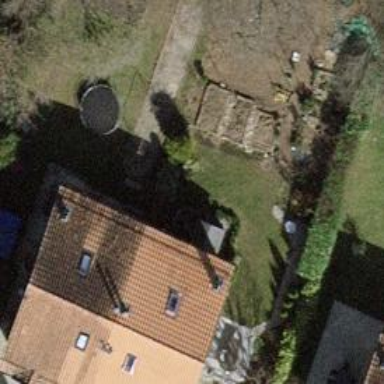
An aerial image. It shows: Simple house.